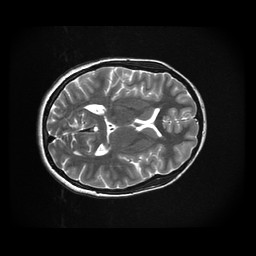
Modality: T2w
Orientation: axial
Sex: female
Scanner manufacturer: ge
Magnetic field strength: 3 T
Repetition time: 5 s
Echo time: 0.1017 s